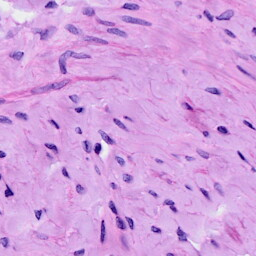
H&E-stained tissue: Cervix